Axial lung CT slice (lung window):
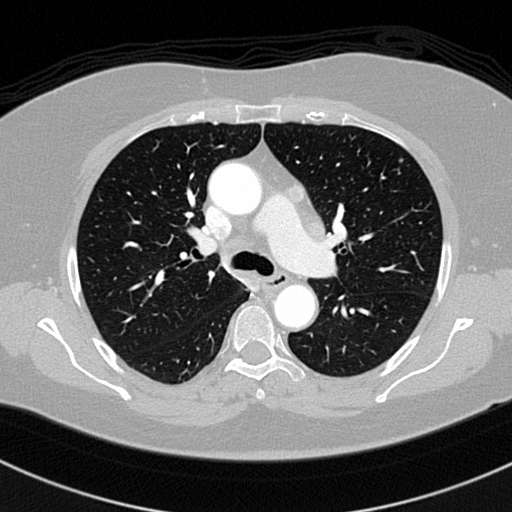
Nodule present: no